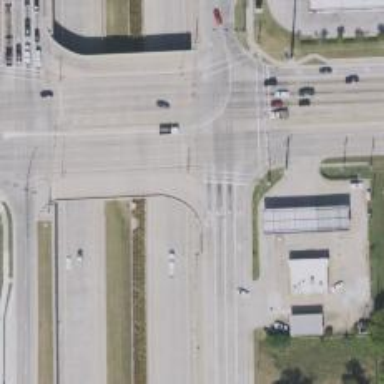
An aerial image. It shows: Secondary link road.